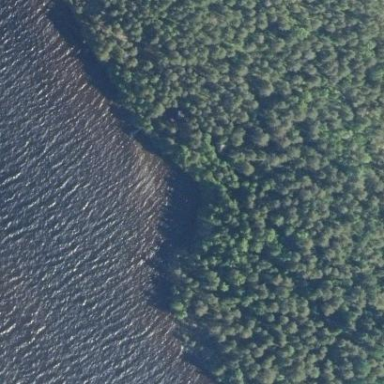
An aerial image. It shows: Forest area.